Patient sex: F
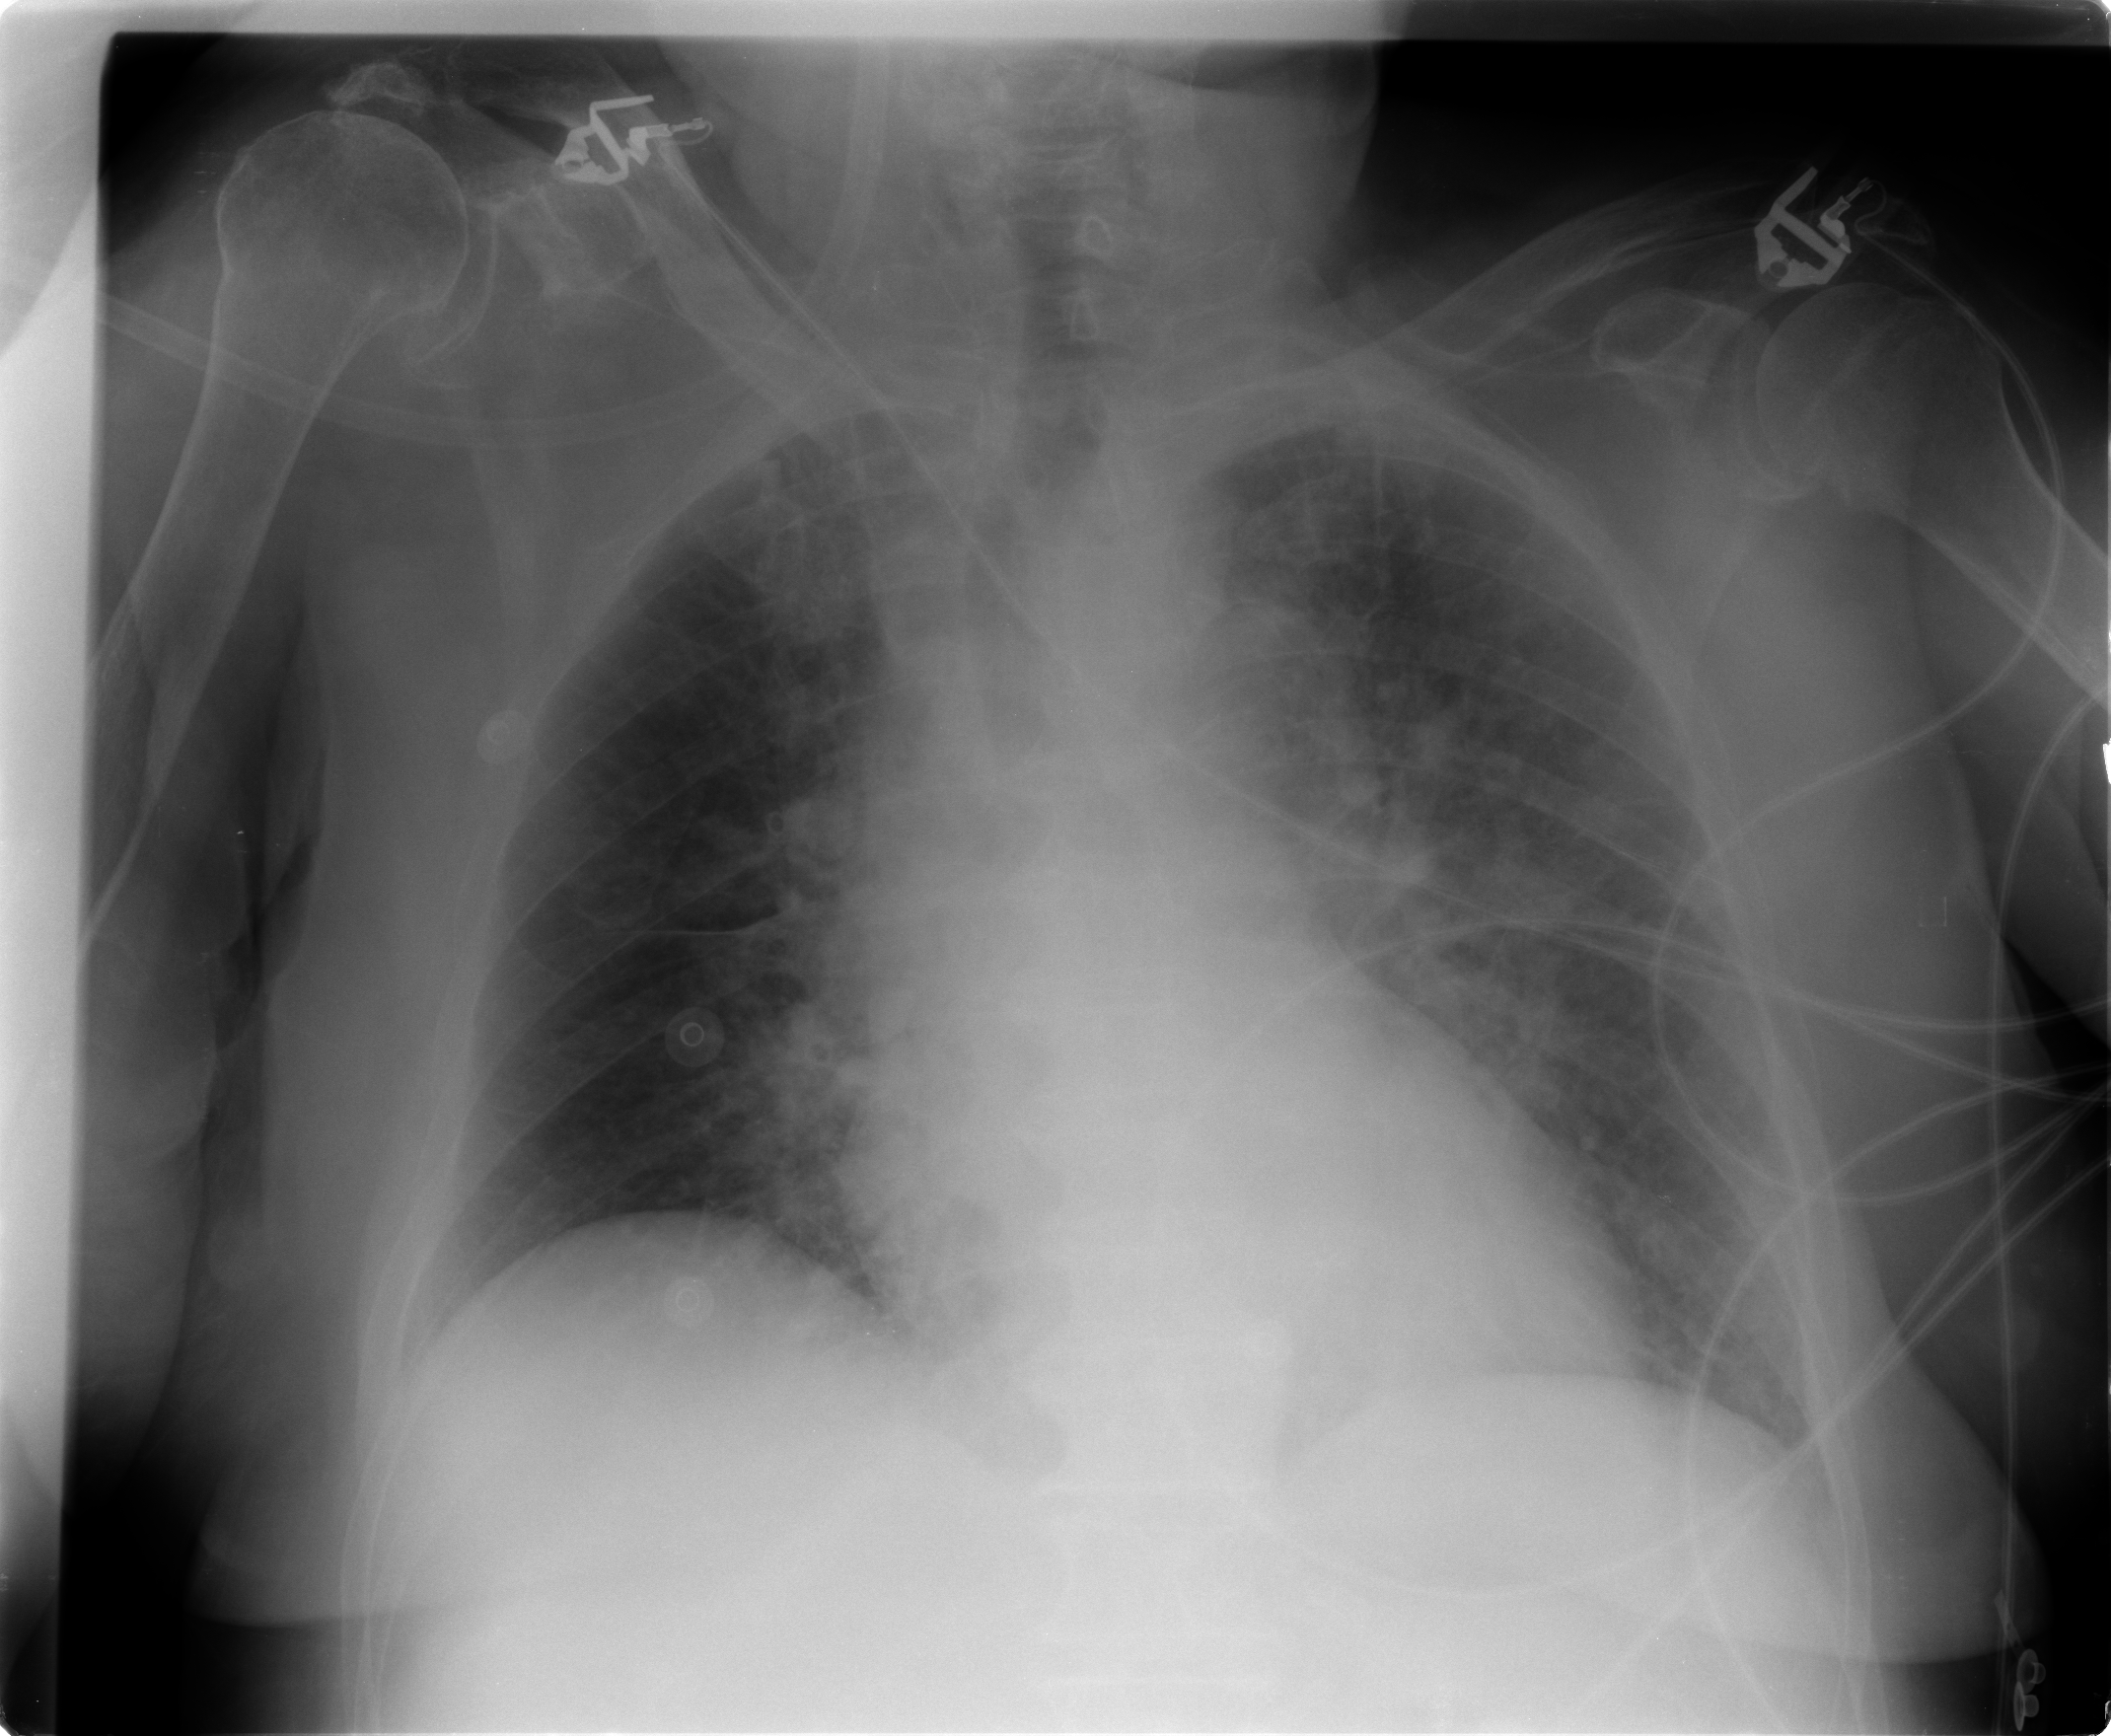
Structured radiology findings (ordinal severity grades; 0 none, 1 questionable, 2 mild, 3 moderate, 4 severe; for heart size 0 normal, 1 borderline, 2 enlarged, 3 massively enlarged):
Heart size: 2
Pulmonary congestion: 2
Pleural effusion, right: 0
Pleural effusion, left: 0
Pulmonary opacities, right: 2
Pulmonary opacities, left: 2
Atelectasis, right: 0
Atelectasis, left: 0